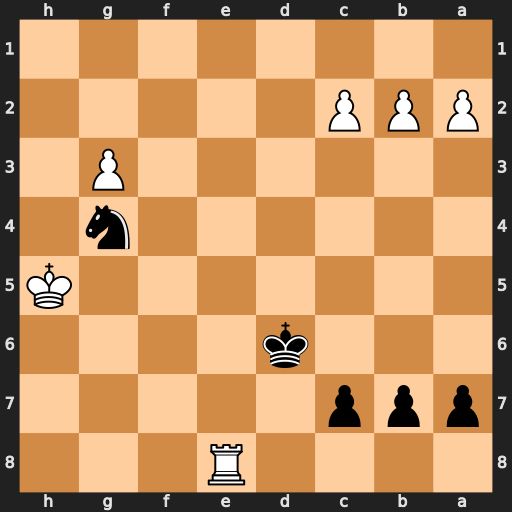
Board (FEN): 4R3/ppp5/3k4/7K/6n1/6P1/PPP5/8
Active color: b
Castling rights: -
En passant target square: -
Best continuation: Nf6+ Kg6 Nxe8 Kf7 Kd7